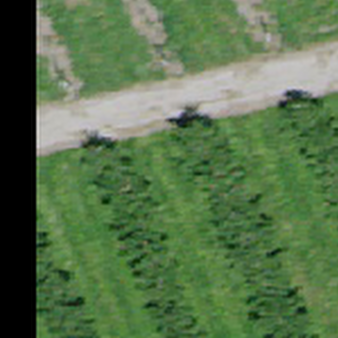
Label: other